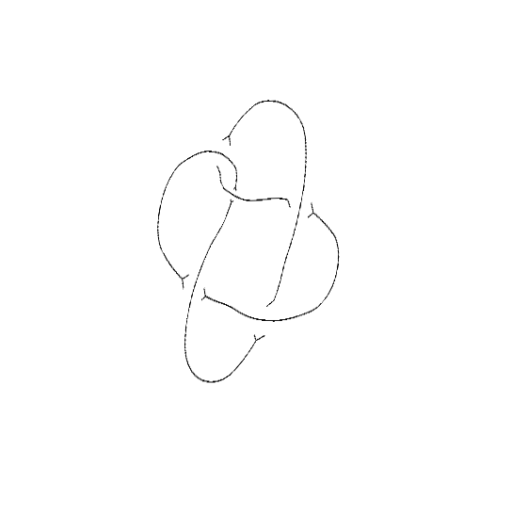
Crossing number: 5